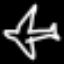
Label: airplane